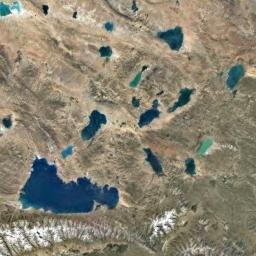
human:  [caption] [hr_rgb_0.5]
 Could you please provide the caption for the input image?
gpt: Some lakes of different sizes and colors lie in a mountainous area .

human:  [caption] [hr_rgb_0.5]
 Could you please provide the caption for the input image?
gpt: The lake has an irregular shape .

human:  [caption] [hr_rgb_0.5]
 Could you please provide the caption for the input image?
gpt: There is a group of irregular blue lakes on the brown mountains .

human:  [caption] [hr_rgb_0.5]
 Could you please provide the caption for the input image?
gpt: There are many lakes of different shapes and sizes .

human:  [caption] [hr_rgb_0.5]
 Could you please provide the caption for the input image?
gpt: There are some lakes with brown bare land around .